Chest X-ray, PA view. Patient: 55 years old, sex M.
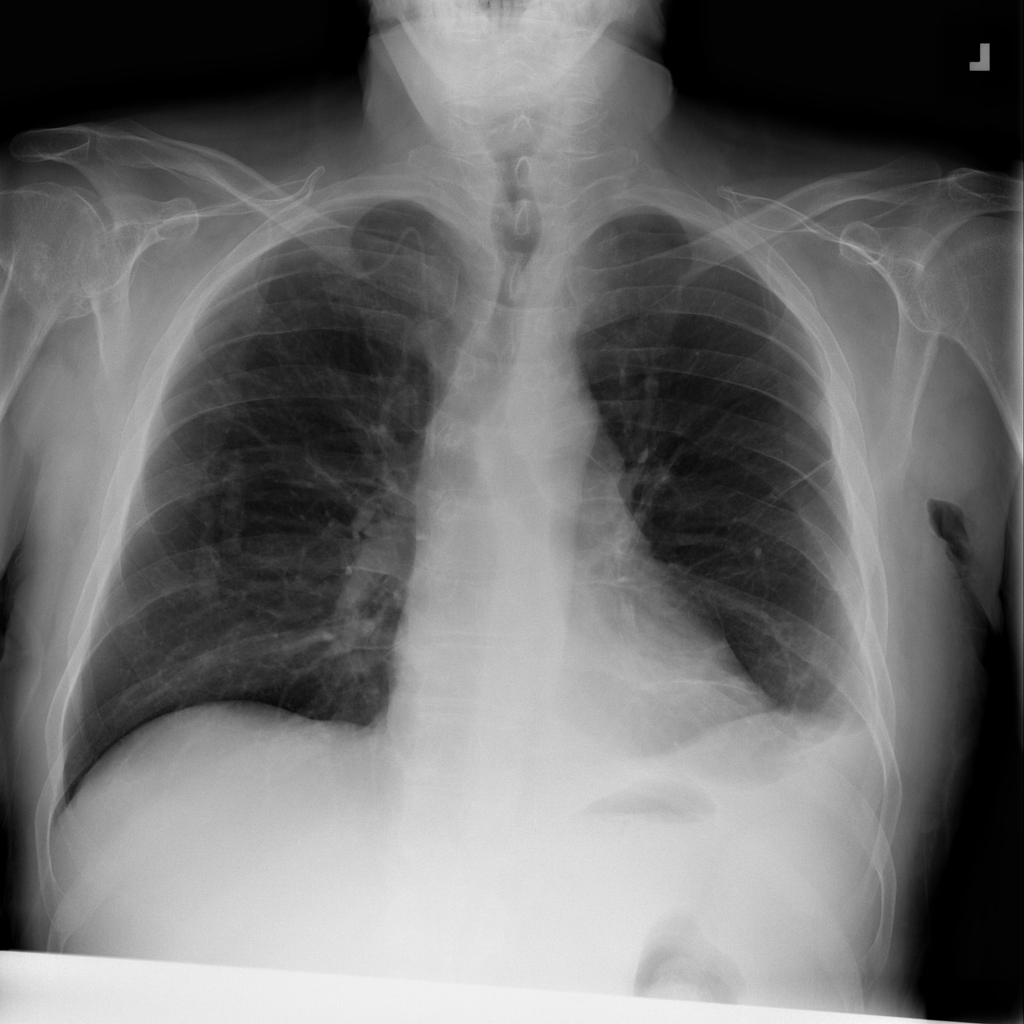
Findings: Effusion